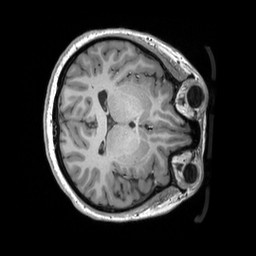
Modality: T1w
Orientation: axial
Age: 25
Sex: female
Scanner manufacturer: siemens
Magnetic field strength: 3 T
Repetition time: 2.53 s
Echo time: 0.00298 s